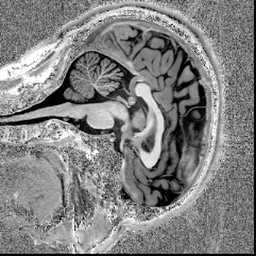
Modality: T1w
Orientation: sagittal
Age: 26
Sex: male
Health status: healthy
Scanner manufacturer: siemens
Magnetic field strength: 7 T
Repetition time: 4.3 s
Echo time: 0.00227 s